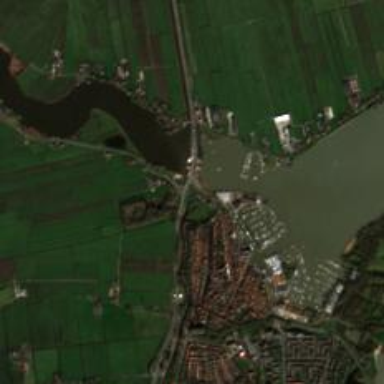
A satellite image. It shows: Canal.